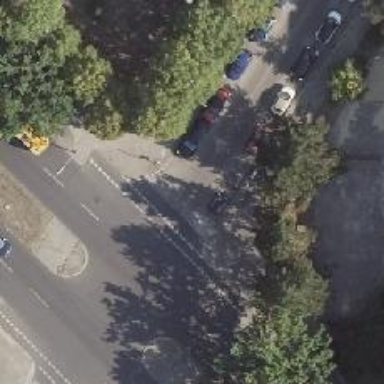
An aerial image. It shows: Road with "give way" sign.